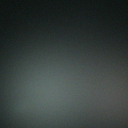
Screen state: off